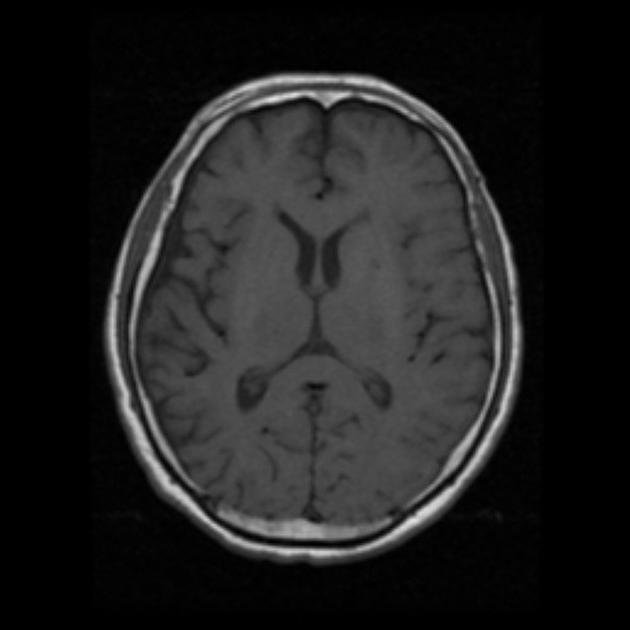
Label: notumor